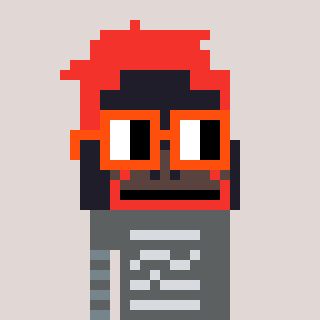
a pixel art character with square orange glasses, a orangutan-shaped head and a grayscale-colored body on a warm background